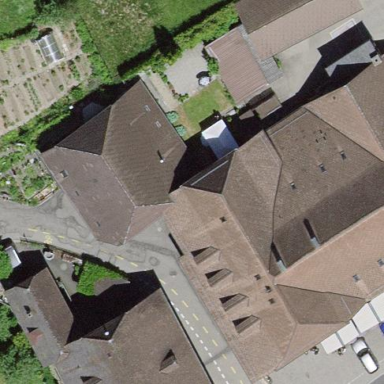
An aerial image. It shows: Residential building with half-hipped roof shape.